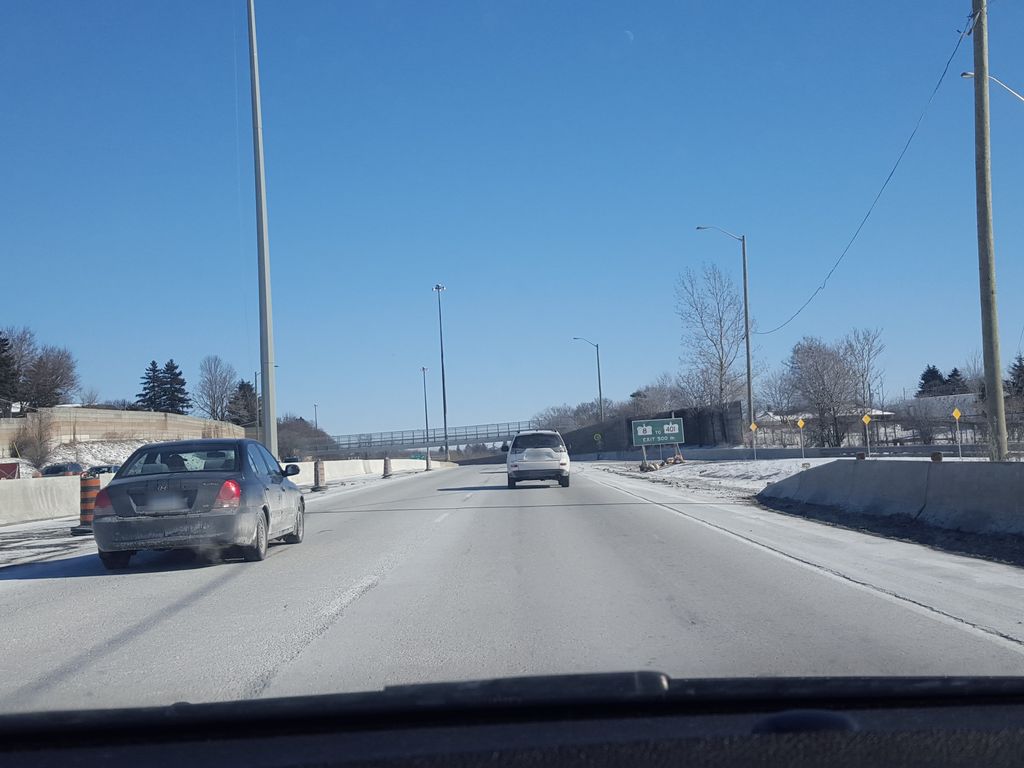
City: kitchener-waterloo